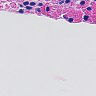
Metastatic tissue present: no